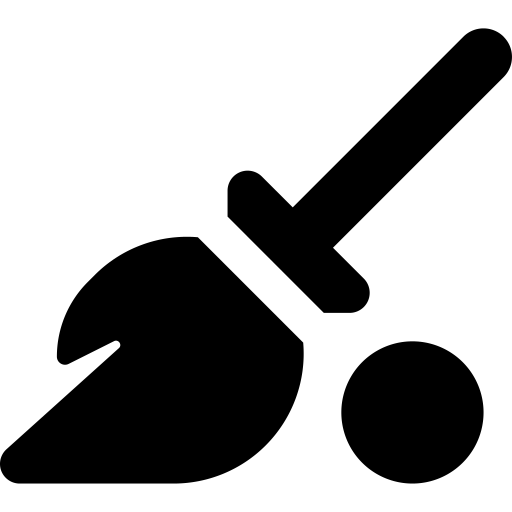
Tags: icon, FontAwesome, fa-icon, solid, broom, ball